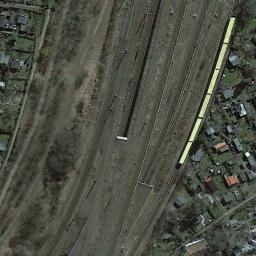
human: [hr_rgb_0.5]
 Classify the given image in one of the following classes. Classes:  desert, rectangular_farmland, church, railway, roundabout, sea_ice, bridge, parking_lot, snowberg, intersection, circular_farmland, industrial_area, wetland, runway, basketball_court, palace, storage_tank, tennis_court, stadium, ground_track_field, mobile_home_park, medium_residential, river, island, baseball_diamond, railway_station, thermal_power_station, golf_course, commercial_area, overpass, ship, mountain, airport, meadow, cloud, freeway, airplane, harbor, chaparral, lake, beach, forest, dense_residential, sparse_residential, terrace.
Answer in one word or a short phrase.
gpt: railway